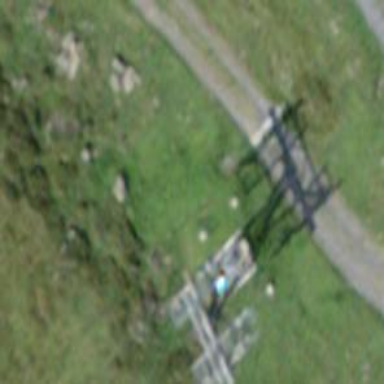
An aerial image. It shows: Pylon for aerialway.